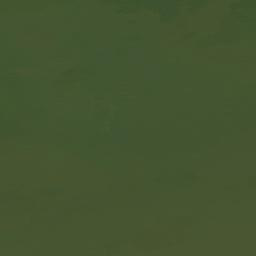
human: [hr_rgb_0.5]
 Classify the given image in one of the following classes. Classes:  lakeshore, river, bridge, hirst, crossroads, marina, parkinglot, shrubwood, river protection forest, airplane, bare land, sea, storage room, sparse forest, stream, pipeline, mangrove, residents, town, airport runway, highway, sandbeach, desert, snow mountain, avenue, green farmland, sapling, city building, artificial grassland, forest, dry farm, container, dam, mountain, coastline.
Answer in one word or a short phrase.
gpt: sea